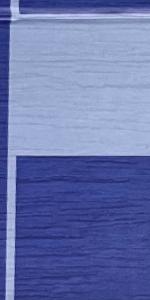
Label: Empty